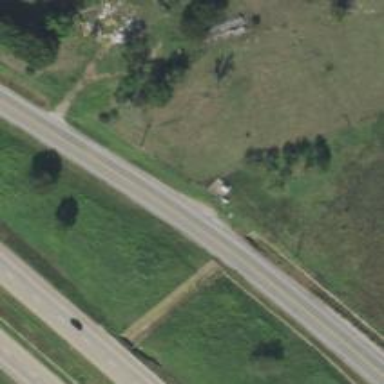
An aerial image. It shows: Tertiary road with frontage road.